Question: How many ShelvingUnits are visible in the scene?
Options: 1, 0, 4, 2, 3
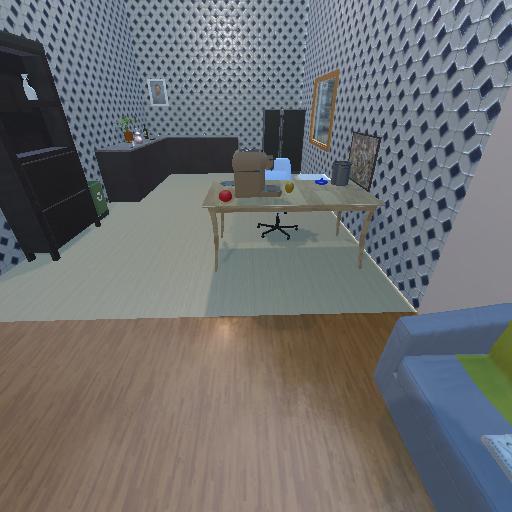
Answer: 1